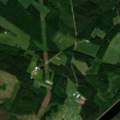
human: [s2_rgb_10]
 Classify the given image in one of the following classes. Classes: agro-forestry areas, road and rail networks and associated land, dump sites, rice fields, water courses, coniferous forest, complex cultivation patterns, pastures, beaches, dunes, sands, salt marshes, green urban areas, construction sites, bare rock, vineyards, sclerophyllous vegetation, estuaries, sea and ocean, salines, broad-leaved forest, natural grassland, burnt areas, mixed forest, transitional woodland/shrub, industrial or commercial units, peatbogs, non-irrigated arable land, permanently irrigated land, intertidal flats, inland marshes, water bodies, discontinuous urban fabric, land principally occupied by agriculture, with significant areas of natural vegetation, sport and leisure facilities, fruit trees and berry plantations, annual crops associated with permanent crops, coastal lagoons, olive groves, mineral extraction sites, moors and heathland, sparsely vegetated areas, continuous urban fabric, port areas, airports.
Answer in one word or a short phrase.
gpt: land principally occupied by agriculture, with significant areas of natural vegetation, mixed forest, transitional woodland/shrub